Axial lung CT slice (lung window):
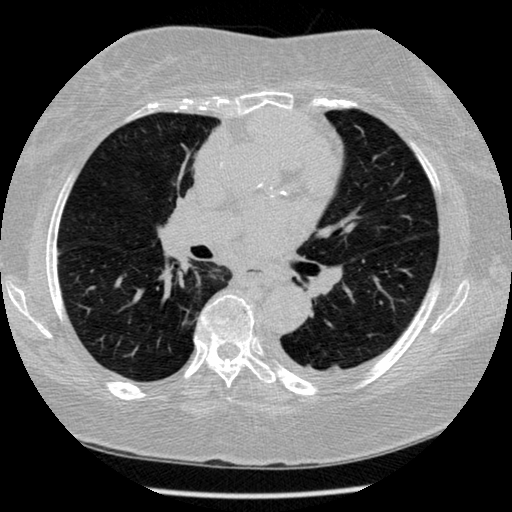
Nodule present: no